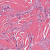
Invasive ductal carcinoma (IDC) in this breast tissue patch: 1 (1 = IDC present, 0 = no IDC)